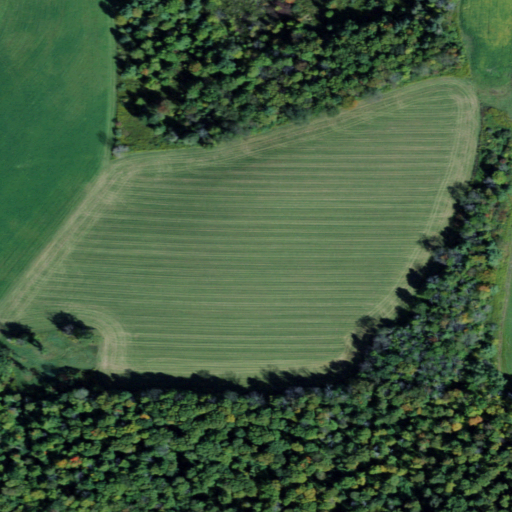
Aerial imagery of mountain in New York named Heineman Hill containing deciduous forest, cultivated crops, pasture, and mixed forest